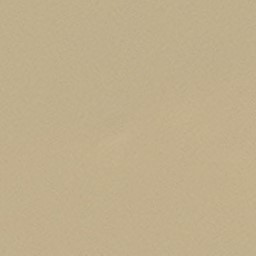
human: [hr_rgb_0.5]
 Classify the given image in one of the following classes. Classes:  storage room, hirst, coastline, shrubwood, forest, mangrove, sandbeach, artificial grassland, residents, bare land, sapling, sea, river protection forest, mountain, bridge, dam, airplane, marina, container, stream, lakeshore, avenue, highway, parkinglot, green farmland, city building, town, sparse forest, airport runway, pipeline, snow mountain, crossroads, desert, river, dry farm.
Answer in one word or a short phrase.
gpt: desert